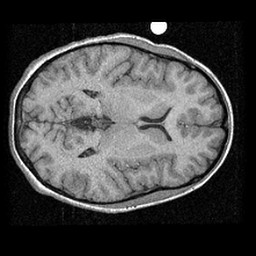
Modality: T1w
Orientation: axial
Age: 21
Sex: female